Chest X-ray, AP view. Patient: 76 years old, sex M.
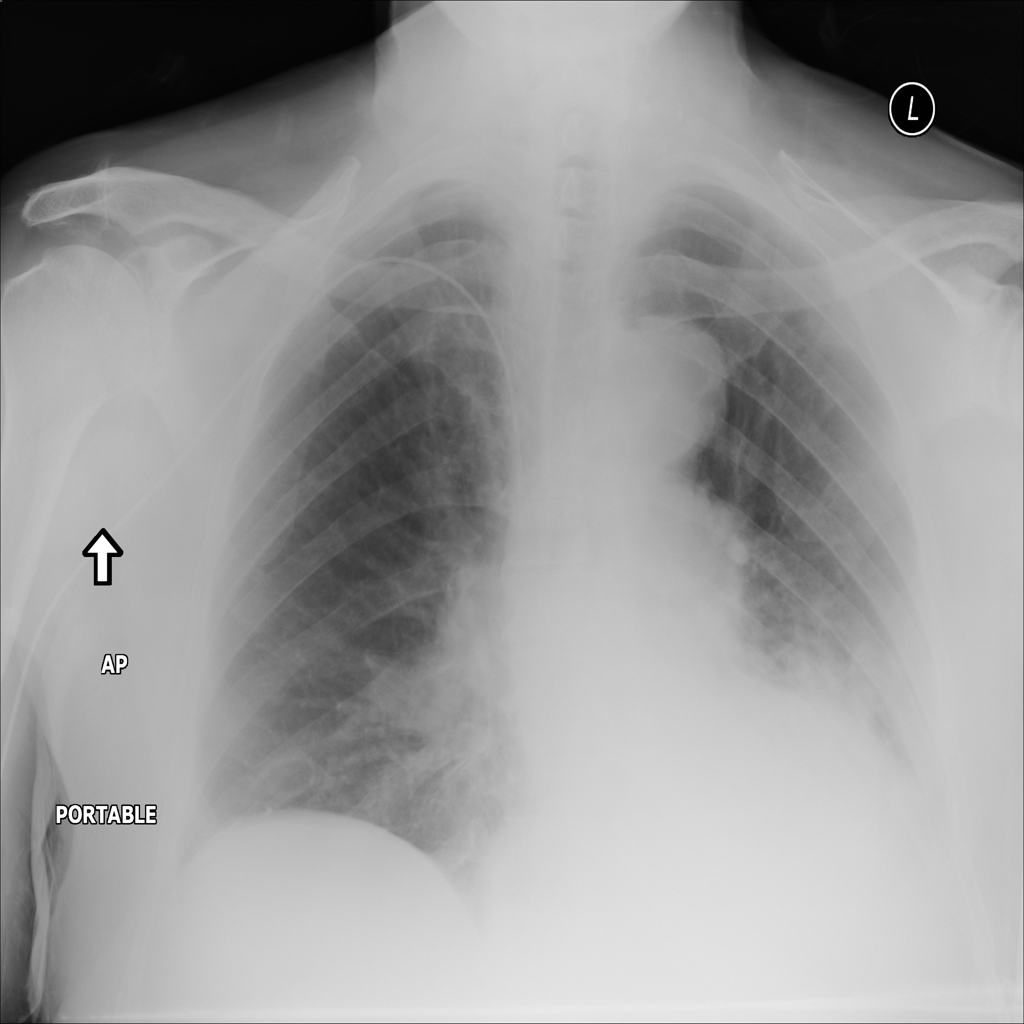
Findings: Atelectasis